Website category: phone
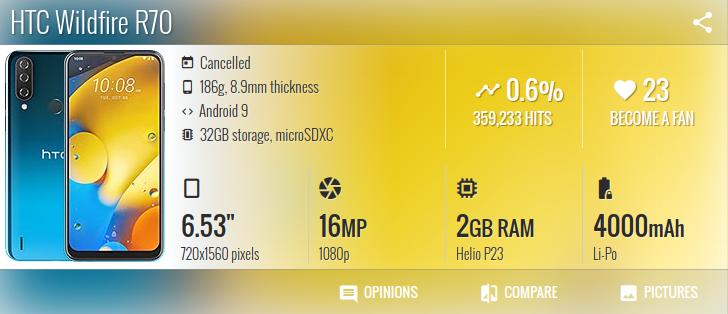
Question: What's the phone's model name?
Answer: HTC Wildfire R70

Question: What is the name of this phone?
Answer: HTC Wildfire R70

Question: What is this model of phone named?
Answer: HTC Wildfire R70

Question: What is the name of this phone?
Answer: HTC Wildfire R70

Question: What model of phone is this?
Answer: HTC Wildfire R70

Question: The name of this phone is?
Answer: HTC Wildfire R70

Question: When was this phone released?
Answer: Cancelled

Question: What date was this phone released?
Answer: Cancelled

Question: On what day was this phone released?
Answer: Cancelled

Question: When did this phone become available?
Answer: Cancelled

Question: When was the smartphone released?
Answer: Cancelled

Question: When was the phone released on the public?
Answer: Cancelled

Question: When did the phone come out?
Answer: Cancelled

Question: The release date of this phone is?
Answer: Cancelled

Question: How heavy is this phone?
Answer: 186g

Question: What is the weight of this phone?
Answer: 186g

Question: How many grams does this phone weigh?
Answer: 186g

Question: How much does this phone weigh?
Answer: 186g

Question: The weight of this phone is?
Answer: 186g

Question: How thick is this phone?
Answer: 8.9mm thickness

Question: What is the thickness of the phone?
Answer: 8.9mm thickness

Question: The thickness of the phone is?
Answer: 8.9mm thickness

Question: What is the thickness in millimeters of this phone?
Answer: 8.9mm thickness

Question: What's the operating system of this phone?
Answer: Android 9

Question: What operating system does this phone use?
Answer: Android 9

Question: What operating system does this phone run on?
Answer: Android 9

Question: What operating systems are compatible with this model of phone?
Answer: Android 9

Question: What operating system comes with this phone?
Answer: Android 9

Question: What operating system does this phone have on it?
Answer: Android 9

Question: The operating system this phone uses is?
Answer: Android 9

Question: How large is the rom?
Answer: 32GB storage

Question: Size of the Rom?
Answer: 32GB storage

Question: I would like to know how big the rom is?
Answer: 32GB storage

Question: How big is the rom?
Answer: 32GB storage

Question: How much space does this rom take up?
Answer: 32GB storage

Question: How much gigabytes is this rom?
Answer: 32GB storage

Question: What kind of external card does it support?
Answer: microSDXC

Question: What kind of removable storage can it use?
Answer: microSDXC

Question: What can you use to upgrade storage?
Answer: microSDXC

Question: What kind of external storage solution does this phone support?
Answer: microSDXC

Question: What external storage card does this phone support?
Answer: microSDXC

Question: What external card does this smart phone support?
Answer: microSDXC

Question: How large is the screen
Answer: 6.53"

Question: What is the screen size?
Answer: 6.53"

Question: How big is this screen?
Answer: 6.53"

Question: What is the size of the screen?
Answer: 6.53"

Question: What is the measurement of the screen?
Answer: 6.53"

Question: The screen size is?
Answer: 6.53"

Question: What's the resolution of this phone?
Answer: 720x1560 pixels

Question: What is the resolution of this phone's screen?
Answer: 720x1560 pixels

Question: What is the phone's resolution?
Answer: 720x1560 pixels

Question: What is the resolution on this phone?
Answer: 720x1560 pixels

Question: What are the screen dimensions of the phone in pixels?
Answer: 720x1560 pixels

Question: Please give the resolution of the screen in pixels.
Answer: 720x1560 pixels

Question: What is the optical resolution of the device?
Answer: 720x1560 pixels

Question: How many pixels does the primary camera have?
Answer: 16 MP

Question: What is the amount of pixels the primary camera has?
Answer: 16 MP

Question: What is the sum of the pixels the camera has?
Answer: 16 MP

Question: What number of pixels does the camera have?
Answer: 16 MP

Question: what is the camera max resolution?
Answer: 16 MP

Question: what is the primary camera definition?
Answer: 16 MP

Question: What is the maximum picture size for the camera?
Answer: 16 MP

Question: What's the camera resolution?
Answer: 1080p

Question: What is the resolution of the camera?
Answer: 1080p